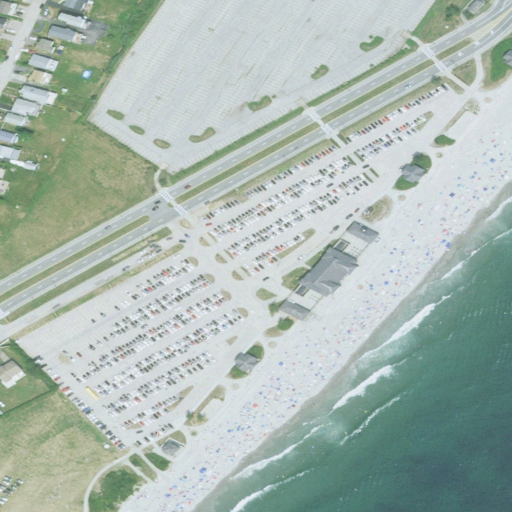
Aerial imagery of beach in Rhode Island named Scarborough State Beach containing high intensity development, medium intensity development, barren land, open water, grassland, low intensity development, and open development